Question: My Treeview basically has "folder" nodes, and one level below items which do NOT contain other items.
Therefor the space for the expand / collapse icons is not required (on level 2). Can I give up this icon space and hence reduce the indention. The items (in the example "airports") shall be shifted some pixels to the left.

Important: Basically looking for the code solution (C#), not the XAML version.
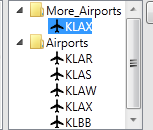
Answer: Really what you want to do is edit the HierarchicalDataTemplate and change the way it behaves. The following page, has a pretty good high level view of editing the <URL>.
I have also found <URL> to be pretty good to start out with. While neither of the pages specifically say what to do, you are essentially changing the layout properties in the items presenter.
# Edit
Whoops, I was incorrect. Not HierarchicalDataTemplate, but TreeViewItem template.
See below for an example. This is just the simplest way to do it if you KNOW that there are not going to be any third level nodes.
Pay special attention to the ItemsPresenter element named ItemsHost. It has a margin of -12,0,0,0. That means that its left margin is negative and thus spills out of the grid column containing it in the left direction. Thus all of the child nodes will be pulled to the left a little. If you have third level nodes in the future, they also will be pulled to the left. If you don't want that, then you will have to supply different templates for different levels of nodes. But that is outside the scope of this answer.
'''
<Style x:Key="TreeViewItemStyle1" TargetType="{x:Type TreeViewItem}">
<Setter Property="Template">
<Setter.Value>
<ControlTemplate TargetType="{x:Type TreeViewItem}">
<Grid>
<Grid.ColumnDefinitions>
<ColumnDefinition MinWidth="19" Width="Auto"/>
<ColumnDefinition Width="Auto"/>
<ColumnDefinition Width="*"/>
</Grid.ColumnDefinitions>
<Grid.RowDefinitions>
<RowDefinition Height="Auto"/>
<RowDefinition/>
</Grid.RowDefinitions>
<ToggleButton x:Name="Expander" ClickMode="Press" IsChecked="{Binding IsExpanded, RelativeSource={RelativeSource TemplatedParent}}" Style="{StaticResource ExpandCollapseToggleStyle}"/>
<Border x:Name="Bd" BorderBrush="{TemplateBinding BorderBrush}" BorderThickness="{TemplateBinding BorderThickness}" Background="{TemplateBinding Background}" Grid.Column="1" Padding="{TemplateBinding Padding}" SnapsToDevicePixels="true">
<ContentPresenter x:Name="PART_Header" ContentSource="Header" HorizontalAlignment="{TemplateBinding HorizontalContentAlignment}" SnapsToDevicePixels="{TemplateBinding SnapsToDevicePixels}"/>
</Border>
<ItemsPresenter x:Name="ItemsHost" Grid.ColumnSpan="2" Grid.Column="1" Grid.Row="1" Margin="-12,0,0,0"/>
</Grid>
<ControlTemplate.Triggers>
<Trigger Property="IsExpanded" Value="false">
<Setter Property="Visibility" TargetName="ItemsHost" Value="Collapsed"/>
</Trigger>
<Trigger Property="HasItems" Value="false">
<Setter Property="Visibility" TargetName="Expander" Value="Hidden"/>
</Trigger>
<Trigger Property="IsSelected" Value="true">
<Setter Property="Background" TargetName="Bd" Value="{DynamicResource {x:Static SystemColors.HighlightBrushKey}}"/>
<Setter Property="Foreground" Value="{DynamicResource {x:Static SystemColors.HighlightTextBrushKey}}"/>
</Trigger>
<MultiTrigger>
<MultiTrigger.Conditions>
<Condition Property="IsSelected" Value="true"/>
<Condition Property="IsSelectionActive" Value="false"/>
</MultiTrigger.Conditions>
<Setter Property="Background" TargetName="Bd" Value="{DynamicResource {x:Static SystemColors.ControlBrushKey}}"/>
<Setter Property="Foreground" Value="{DynamicResource {x:Static SystemColors.ControlTextBrushKey}}"/>
</MultiTrigger>
<Trigger Property="IsEnabled" Value="false">
<Setter Property="Foreground" Value="{DynamicResource {x:Static SystemColors.GrayTextBrushKey}}"/>
</Trigger>
</ControlTemplate.Triggers>
</ControlTemplate>
</Setter.Value>
</Setter>
<Style.Triggers>
<Trigger Property="VirtualizingStackPanel.IsVirtualizing" Value="true">
<Setter Property="ItemsPanel">
<Setter.Value>
<ItemsPanelTemplate>
<VirtualizingStackPanel/>
</ItemsPanelTemplate>
</Setter.Value>
</Setter>
</Trigger>
</Style.Triggers>
</Style>
'''